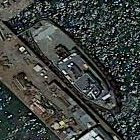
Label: civil